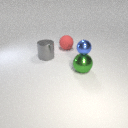
large gray metal cylinder to the left of large red rubber sphere